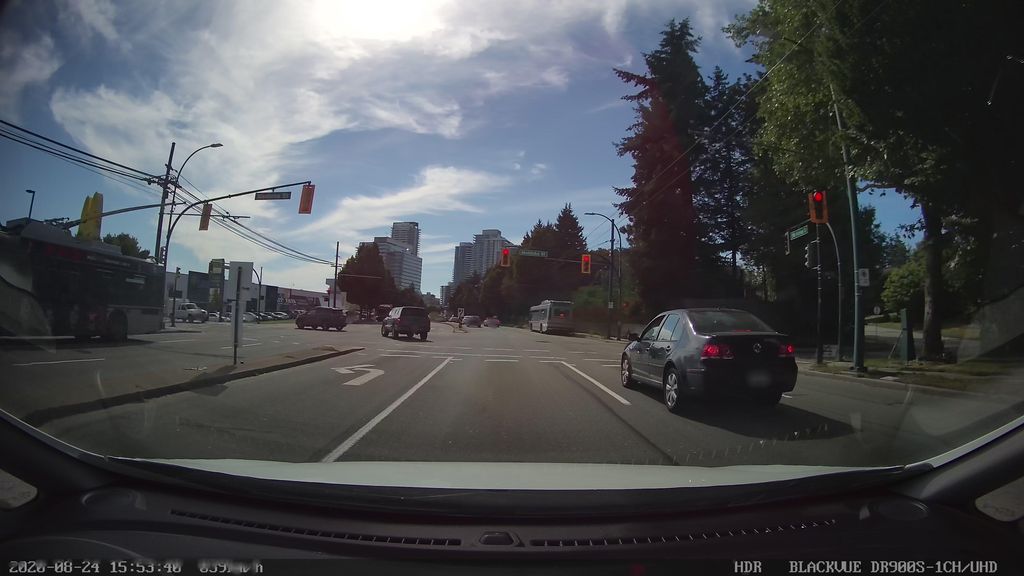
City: vancouver